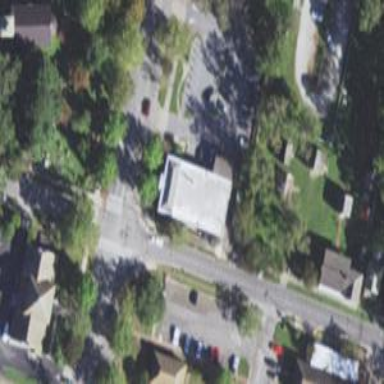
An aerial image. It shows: Post office.